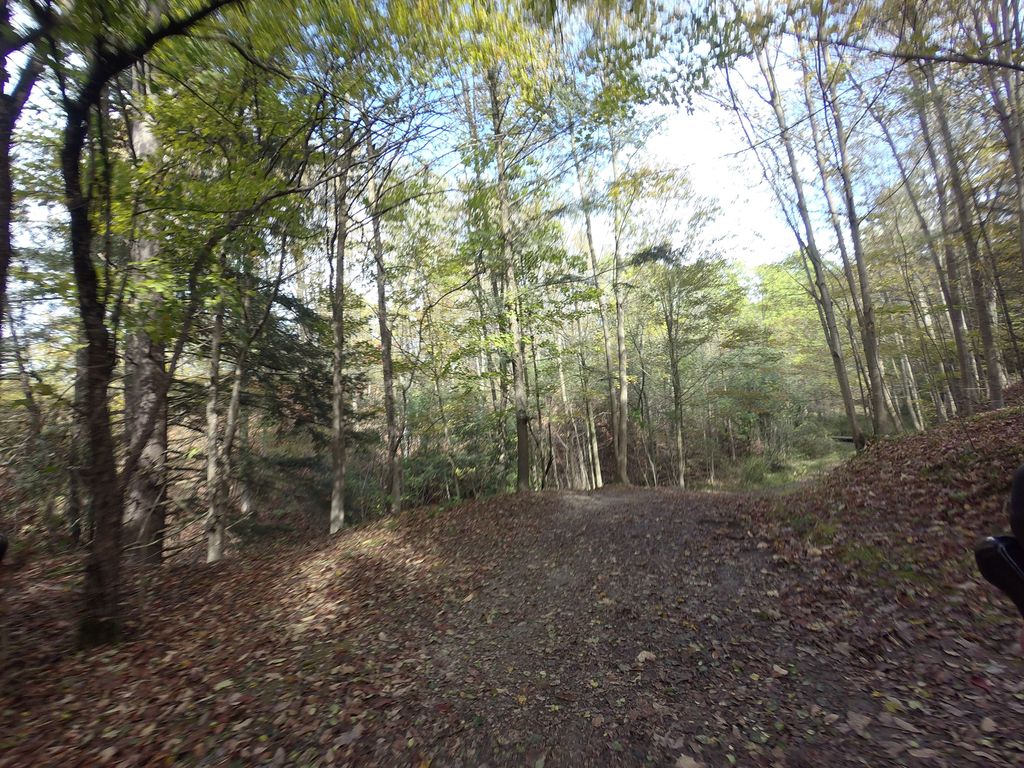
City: hamilton